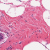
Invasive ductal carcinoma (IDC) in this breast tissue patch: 0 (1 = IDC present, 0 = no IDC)